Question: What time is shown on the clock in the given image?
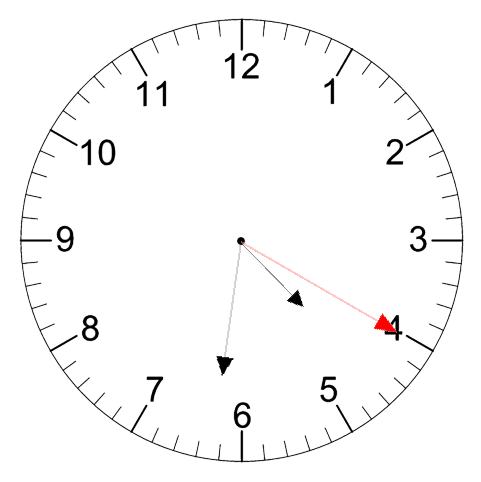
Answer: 04:31:20